Question: I have a set of simple shapes (see following figure), and I want to recognize handwriting shape and figure out which shape it probably is in the set.
Is there any simple algorithm to do that? Or any open source lib?
BTW, my task is simple, so I don't use too complicated lib like OpenCV.
Thanks, in advance!!

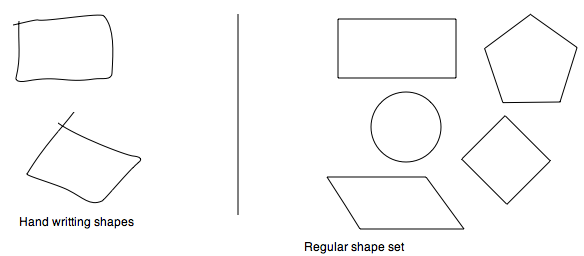
Answer: This is essentially
It works only for shapes with straight lines, and is by no means simple.
Assume that your figure has k line segments in it, use the k-means algorithm to aggregate the points into lines.
First divide randomly the points into clusters.
For each of these clusters compute the line that the points are approximating. (A line for which the sum of all distances to the points is minimum)
The outliers (points most distant from line) should be reassigned to some other cluster where they fit better.
Repeat last step until a certain threshold is reached
If you don't reach the desired threshold then you could try a different value of K
If you do reach one then you can compute the intersection of those lines and extract other properties that you need to match the irregular shapes to the regular ones.
You could tell triangles from squares, and squares from parallelograms this way, but it's awfully complicated.
This "algorithm" could work for squiggly lines, dotted lines, or for shapes where the lines don't intersect, so it's fairly robust